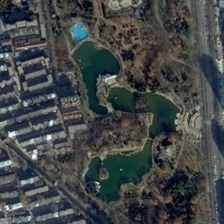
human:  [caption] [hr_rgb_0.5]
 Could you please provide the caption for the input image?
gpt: a park with many green trees and an irregular pond is between a road and many buildings .

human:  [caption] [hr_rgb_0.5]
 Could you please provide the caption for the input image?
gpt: a park with a green pond is surrounded by a bustling road and a dense residential community .